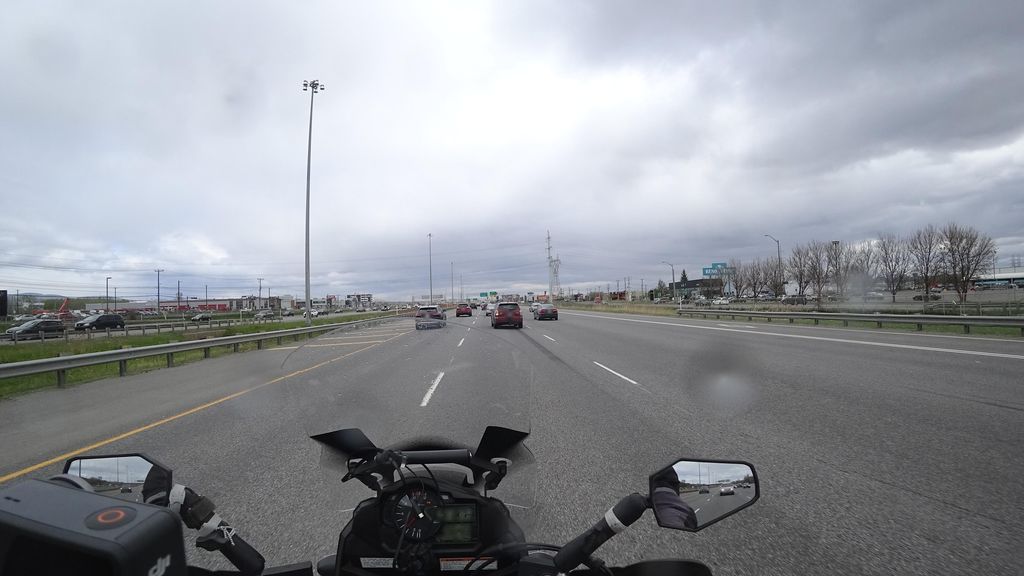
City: quebec_city